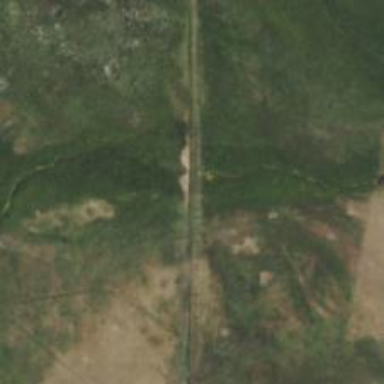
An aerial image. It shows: Bridge for narrow gauge railway.